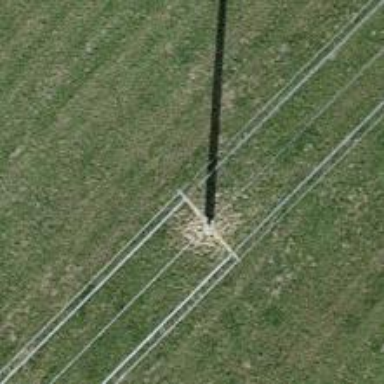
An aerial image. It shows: Power pole.